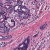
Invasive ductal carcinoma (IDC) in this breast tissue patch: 0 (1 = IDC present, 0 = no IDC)